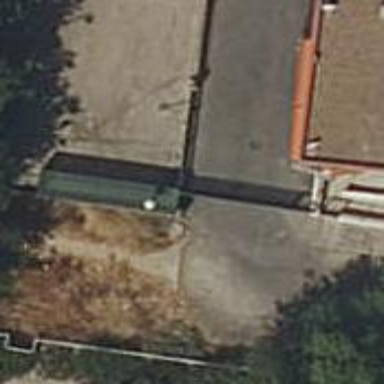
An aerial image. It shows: Gate.